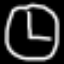
Label: clock